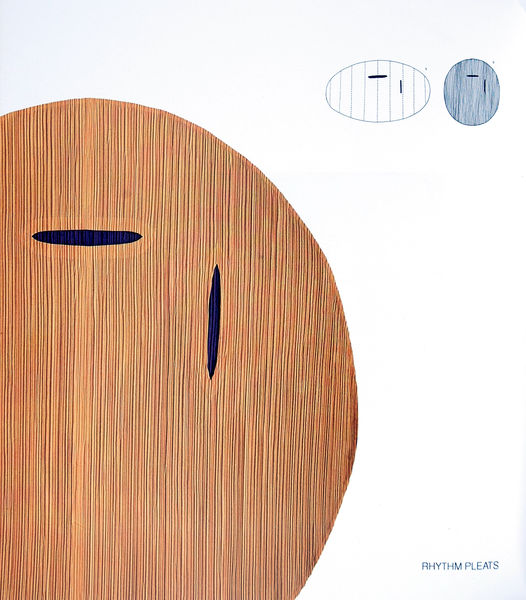
Titel: aufgeschnittener Stoff
Künstler: Issey Miyake
Institution: unbekannt
Schlagwörter: blau, weiß, braun, bunt, hell, hintergrund, holz, schwarz, zeichnung, rot, malerei, muster, augen, bild, signatur, natur, auge, blatt, kreis, oval, rund, stilleben, hellblau, schrift, bilder, papier, abstrakt, farben, fläche, flächen, modern, farbe, formen, linien, weis, rand, dunkelblau, zeitgenössisch, gestreift, streifen, platte, striche, abstraktion, collage, linie, form, schnitt, radierung, text, buchstabe, buchstaben, strich, kreise, palette, kollage, halbkreis, geometrisch, maserung, konstruktion, skizzen, furnier, geometrie, ovale, rillen, längs, schlitz, eier, rhythmus, rnd, geklebt, ausgeschnitten, elipse, unregelmäßig, dreifarbig, schlitze, geometrische abstraktion, intelligenztest, kugelschreiber, pleats, rythm, rythm pleats, rythmus, sets, ei